Question: My code generates a number of distributions (I only plotted one below to make it more legible). Y axis - here represents a probability density function and the X axis - is a simple array of values.
In more detail.
'''
Y = [0.<PHONE> 0.<PHONE> 0.24319883 0.30336375 0.22071875 <PHONE> 0.015625 0 0 0]
'''
And X is generated using 'np.arange(0,10,1) = [0 1 2 3 4 5 6 7 8 9]'
I want to find the mean of this distribution (i.e where the curve peaks on the X-axis, not the Y value mean. I know how to use numpy packages np.mean to find the mean of Y but its not what I need.
By eye, the mean here is about x=3 but I would like to generate this with a code to make it more accurate.

Any help would be great.
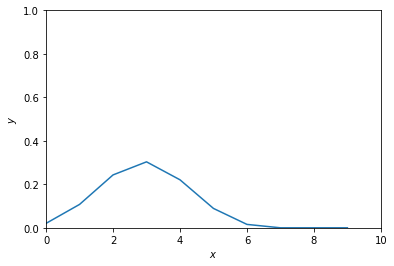
Answer: By definition, the mean (actually, the expected value of a random variable 'x', but since you have the PDF, you could use the expected value) is 'sum(p(x[j]) * x[j])', where 'p(x[j])' is the value of the PDF at 'x[j]'. You can implement this as code like this:
'''
>>> import numpy as np
>>> Y = np.array(eval(",".join("[0.<PHONE> 0.<PHONE> 0.24319883 0.30336375 0.22071875 <PHONE> 0.015625 0 0 0]".split())))
>>> Y
array([0.<PHONE>, 0.<PHONE>, 0.24319883, 0.30336375, 0.22071875,
<PHONE> , 0.015625 , 0. , 0. , 0. ])
>>> X = np.arange(0, 10)
>>> Y.sum()
1.0
>>> (X * Y).sum()
2.92599253
'''
So the (approximate) answer is '2.92599253'.